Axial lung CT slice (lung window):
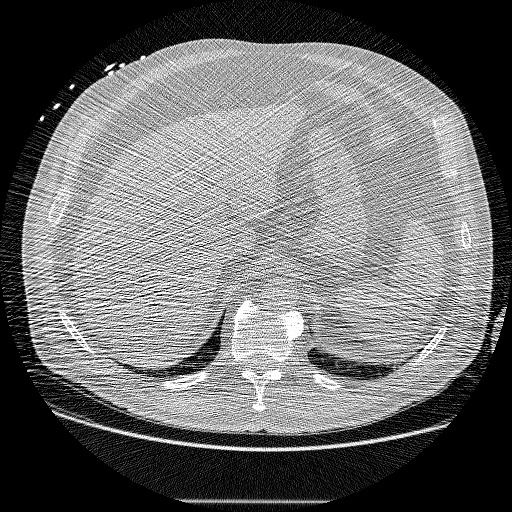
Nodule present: no